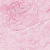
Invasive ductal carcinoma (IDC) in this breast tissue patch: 0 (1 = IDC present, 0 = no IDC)